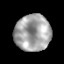
Tissue: prostate
Cell type: T cells
Senescence score: 0.3365
Nuclear area (px): 1274
Mean DAPI intensity: 165.049